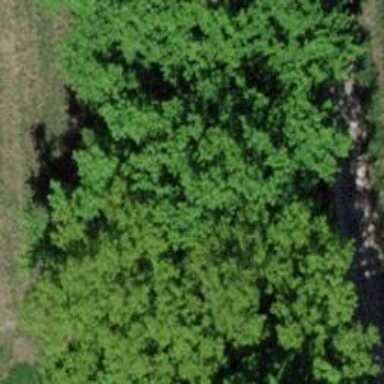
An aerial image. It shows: Broadleaved tree with lush leaves.